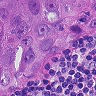
Metastatic tissue present: yes